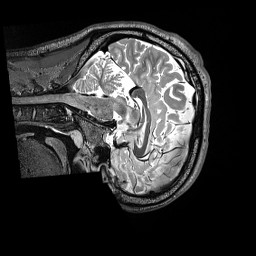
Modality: T2w
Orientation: sagittal
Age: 32
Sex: male
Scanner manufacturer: siemens
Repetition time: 3.2 s